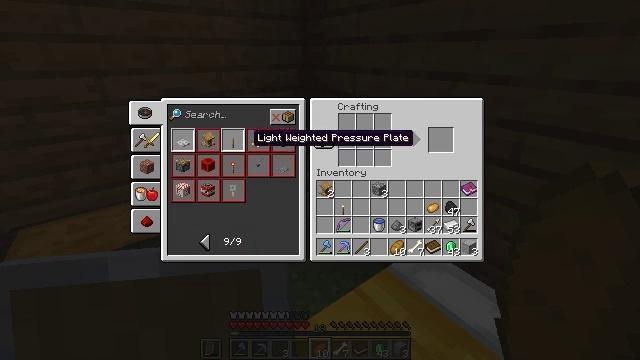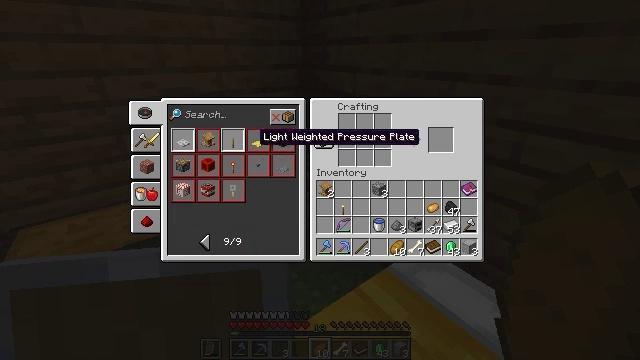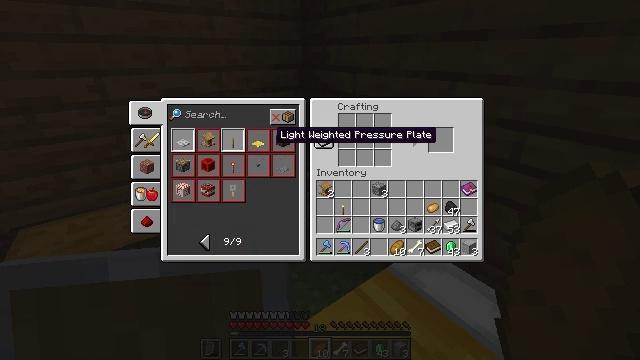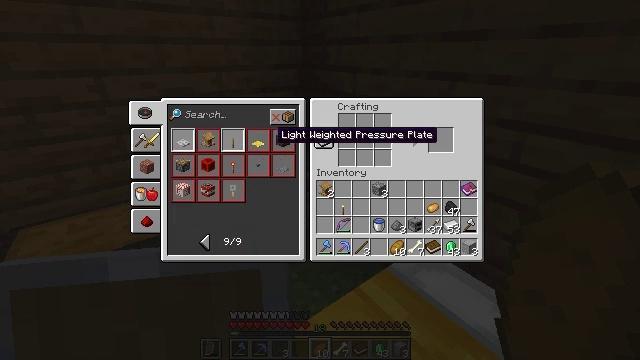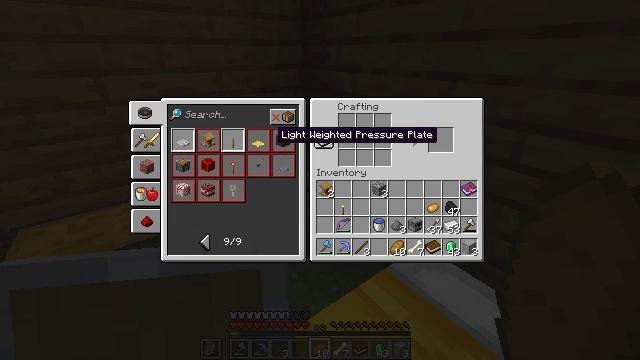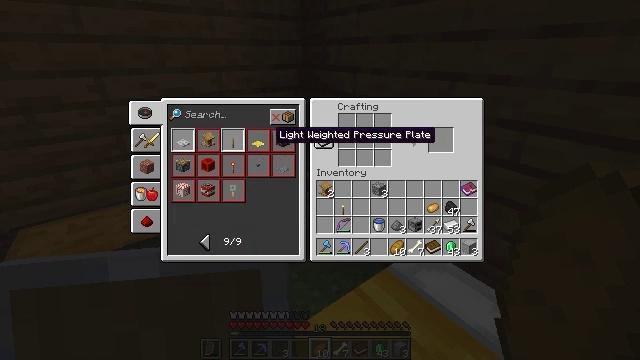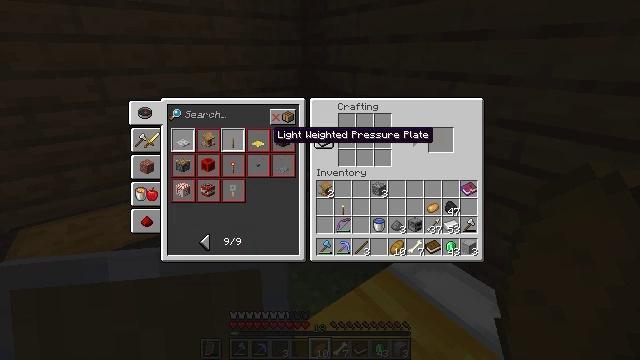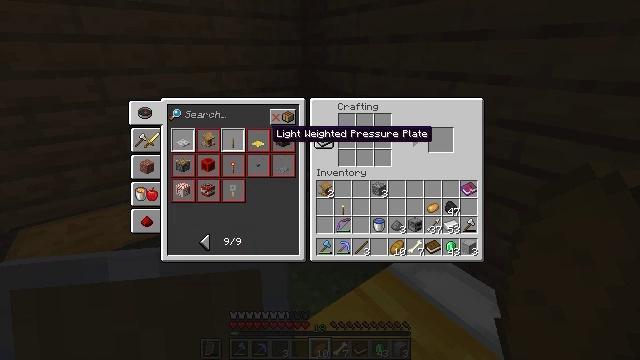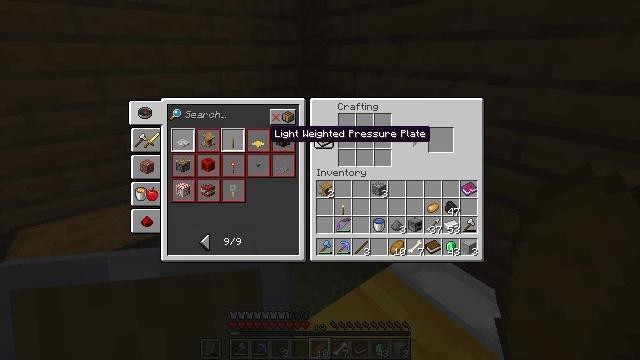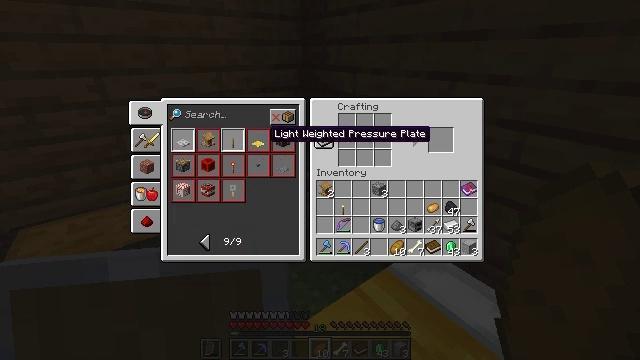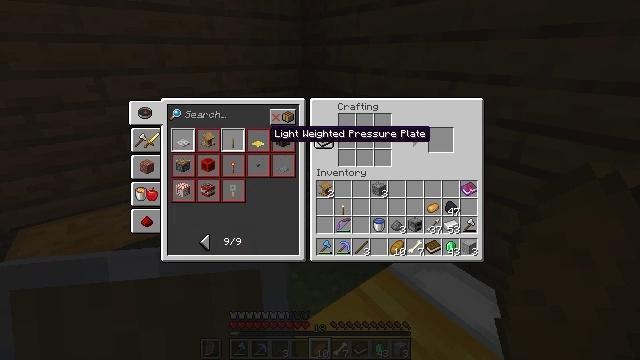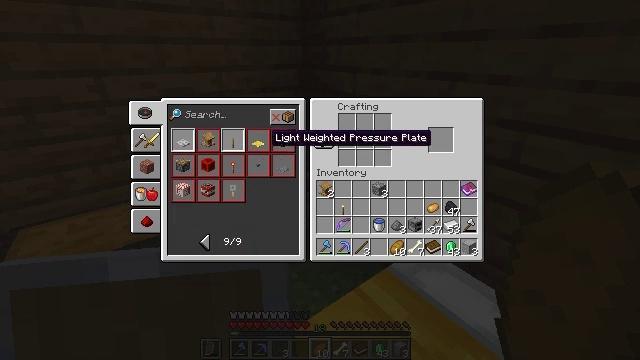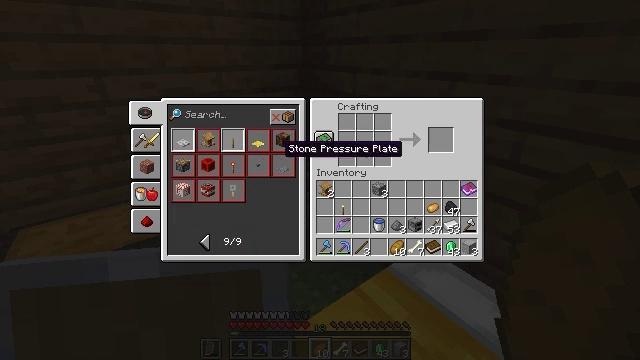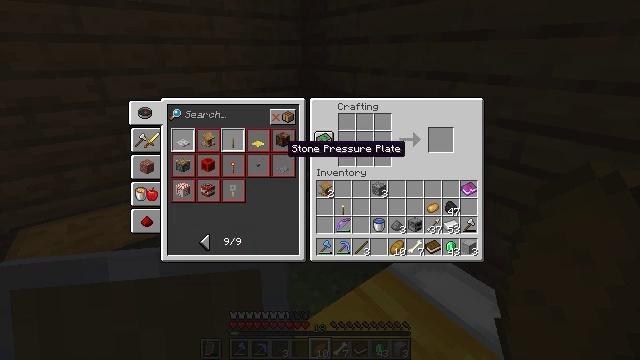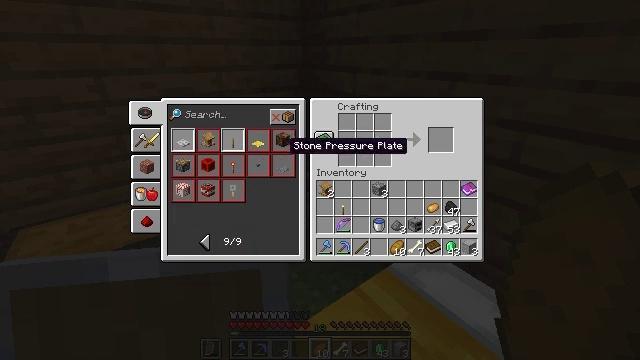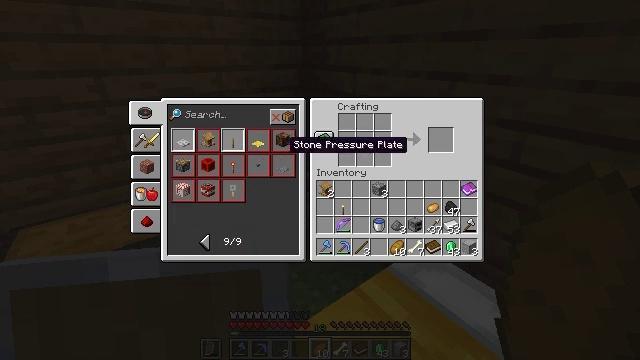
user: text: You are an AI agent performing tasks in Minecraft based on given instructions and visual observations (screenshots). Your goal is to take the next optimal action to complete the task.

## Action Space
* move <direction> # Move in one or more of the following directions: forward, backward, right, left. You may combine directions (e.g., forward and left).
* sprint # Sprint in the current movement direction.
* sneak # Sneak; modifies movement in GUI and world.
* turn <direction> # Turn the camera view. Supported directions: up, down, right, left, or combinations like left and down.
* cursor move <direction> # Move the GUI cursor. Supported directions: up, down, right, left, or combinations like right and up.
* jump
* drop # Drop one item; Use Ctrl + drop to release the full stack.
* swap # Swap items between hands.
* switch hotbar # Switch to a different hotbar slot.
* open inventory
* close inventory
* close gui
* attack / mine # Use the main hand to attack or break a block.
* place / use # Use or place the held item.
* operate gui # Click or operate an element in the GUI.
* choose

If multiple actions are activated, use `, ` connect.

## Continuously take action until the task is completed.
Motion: motion action
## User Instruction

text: Craft a blast furnace.
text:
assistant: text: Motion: no_op
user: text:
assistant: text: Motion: cursor move right
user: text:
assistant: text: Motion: no_op
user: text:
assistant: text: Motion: no_op
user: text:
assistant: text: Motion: no_op
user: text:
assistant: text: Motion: no_op
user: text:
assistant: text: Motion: no_op
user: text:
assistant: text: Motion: no_op
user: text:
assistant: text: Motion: no_op
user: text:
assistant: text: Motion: no_op
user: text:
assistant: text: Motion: no_op
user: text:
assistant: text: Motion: cursor move right and down
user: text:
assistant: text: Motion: no_op
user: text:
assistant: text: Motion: no_op
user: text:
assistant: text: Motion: no_op
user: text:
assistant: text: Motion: no_op
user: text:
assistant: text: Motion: no_op
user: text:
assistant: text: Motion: no_op
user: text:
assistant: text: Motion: no_op
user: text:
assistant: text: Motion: no_op
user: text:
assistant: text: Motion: cursor move left and up
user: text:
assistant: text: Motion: cursor move up
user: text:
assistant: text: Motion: no_op
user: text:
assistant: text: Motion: no_op
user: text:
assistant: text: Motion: no_op
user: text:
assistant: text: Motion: turn left and up
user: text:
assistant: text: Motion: turn up
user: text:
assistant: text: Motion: no_op
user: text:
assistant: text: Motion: turn left and down
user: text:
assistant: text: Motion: turn left and down